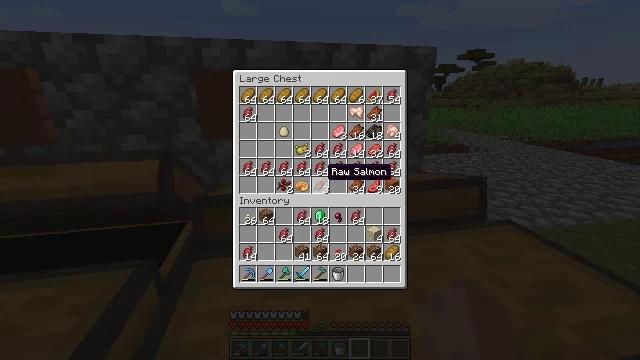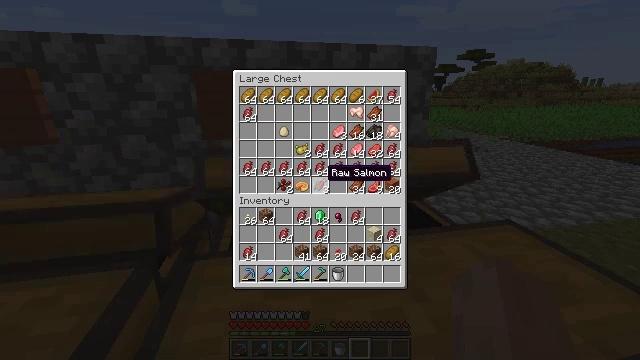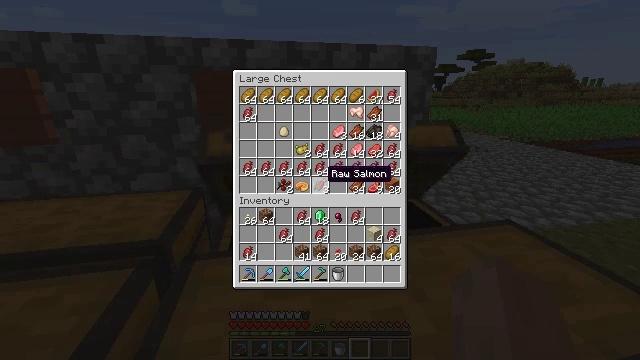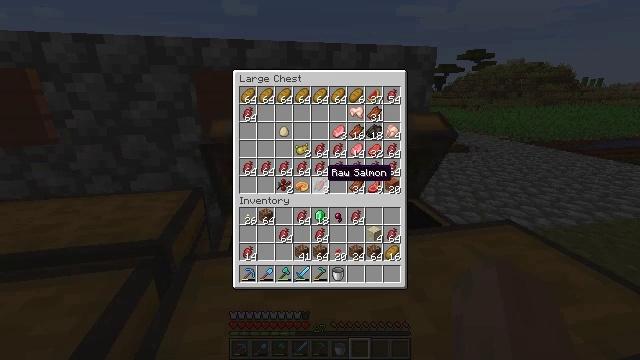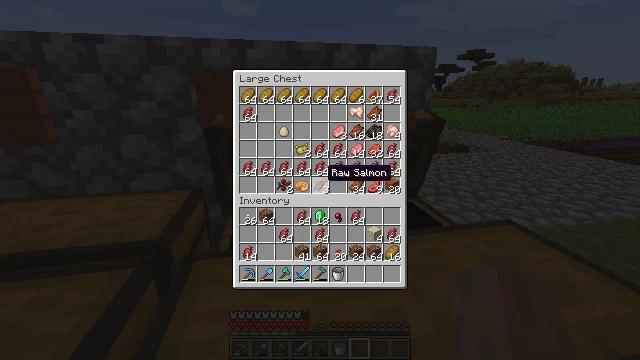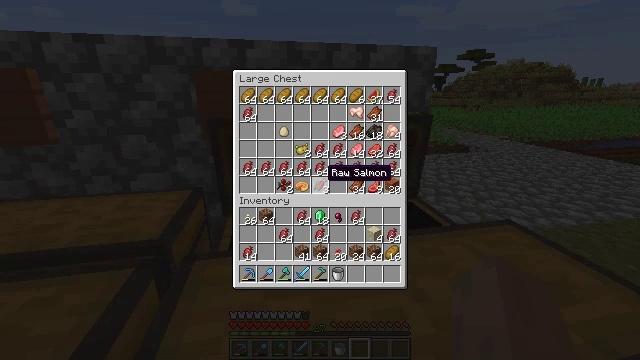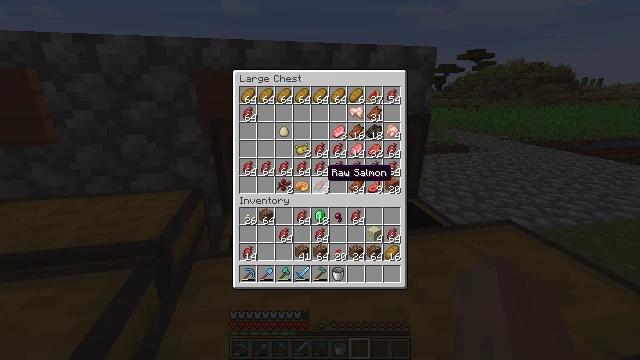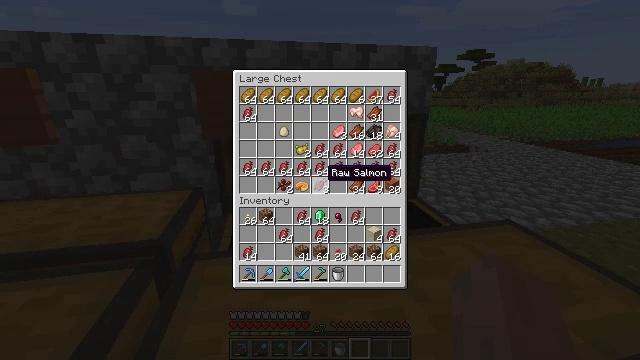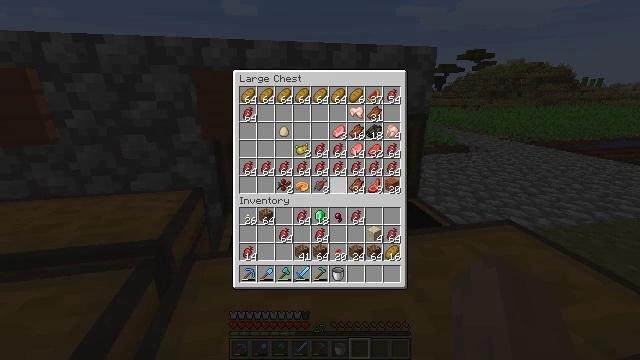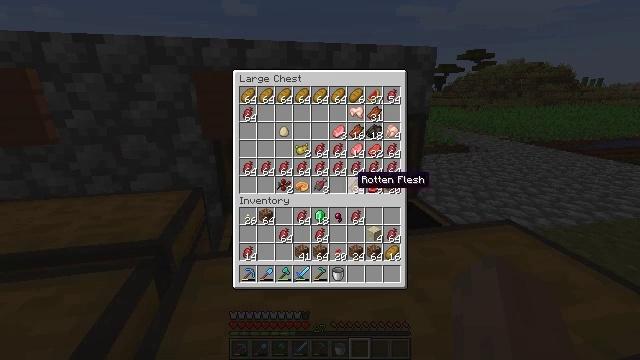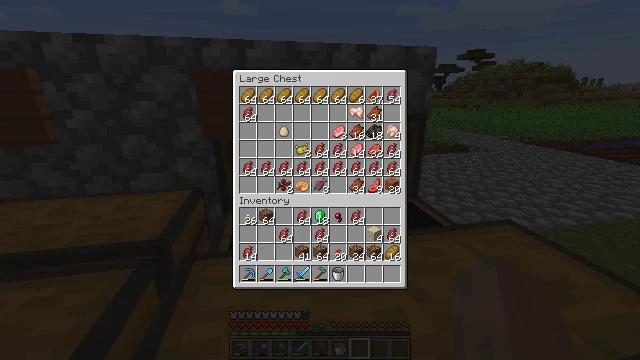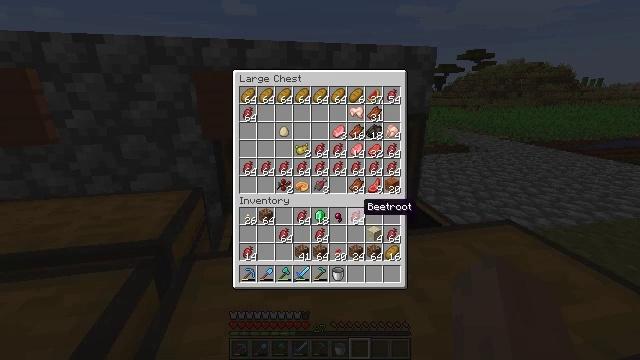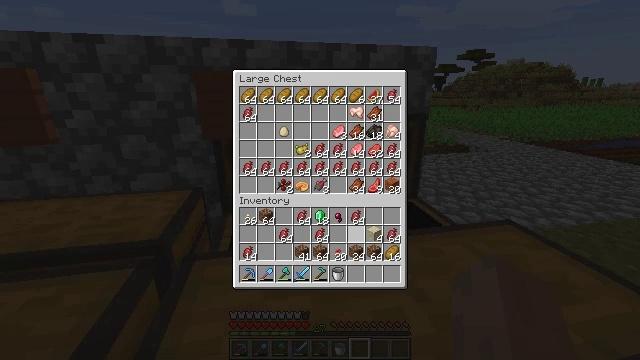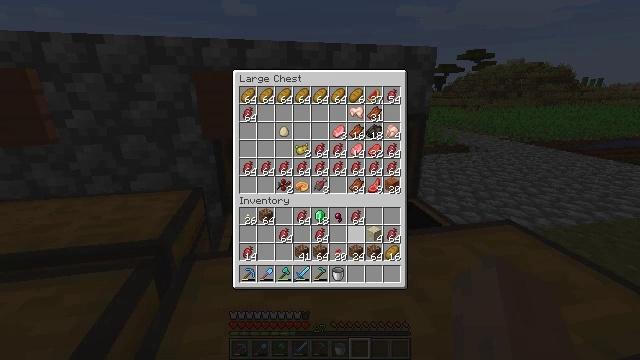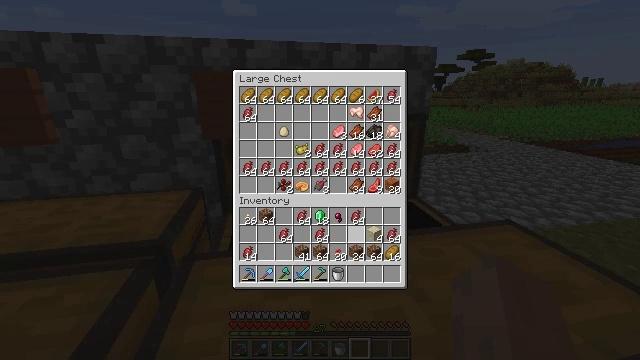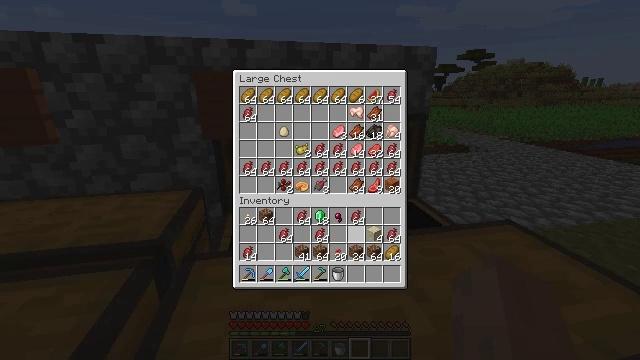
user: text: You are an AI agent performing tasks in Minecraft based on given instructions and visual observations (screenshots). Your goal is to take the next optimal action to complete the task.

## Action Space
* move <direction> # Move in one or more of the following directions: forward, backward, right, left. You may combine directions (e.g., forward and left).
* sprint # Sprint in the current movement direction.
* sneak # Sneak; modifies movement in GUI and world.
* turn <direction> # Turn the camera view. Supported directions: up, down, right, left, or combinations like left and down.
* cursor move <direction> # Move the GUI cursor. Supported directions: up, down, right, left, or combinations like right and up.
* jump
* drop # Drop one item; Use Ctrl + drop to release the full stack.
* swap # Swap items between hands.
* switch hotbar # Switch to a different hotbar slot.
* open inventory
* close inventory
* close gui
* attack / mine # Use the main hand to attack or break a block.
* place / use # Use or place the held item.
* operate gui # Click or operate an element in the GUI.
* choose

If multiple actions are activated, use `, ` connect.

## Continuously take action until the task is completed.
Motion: motion action
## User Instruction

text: Harvest a pumpkin from the field.
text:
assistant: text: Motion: no_op
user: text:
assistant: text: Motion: no_op
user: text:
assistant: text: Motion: no_op
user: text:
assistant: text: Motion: no_op
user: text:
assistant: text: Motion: no_op
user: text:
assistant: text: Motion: no_op
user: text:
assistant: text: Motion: no_op
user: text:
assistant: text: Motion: cursor move right
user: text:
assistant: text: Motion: cursor move right
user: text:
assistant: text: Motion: cursor move down
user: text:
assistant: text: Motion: cursor move down
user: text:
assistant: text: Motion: cursor move down
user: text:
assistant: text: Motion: sneak, cursor move down
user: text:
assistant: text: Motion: sneak
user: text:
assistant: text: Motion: sneak
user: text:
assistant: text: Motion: sneak
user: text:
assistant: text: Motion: sneak
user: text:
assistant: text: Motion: sneak
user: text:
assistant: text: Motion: sneak
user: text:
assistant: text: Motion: sneak
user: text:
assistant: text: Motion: sneak, cursor move left
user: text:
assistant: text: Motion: sneak
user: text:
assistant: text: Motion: sneak
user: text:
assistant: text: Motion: sneak
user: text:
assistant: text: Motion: sneak, operate gui
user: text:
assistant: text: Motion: sneak, operate gui
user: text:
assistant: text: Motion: sneak, operate gui
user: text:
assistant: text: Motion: sneak, cursor move left
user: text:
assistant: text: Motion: sneak, cursor move left
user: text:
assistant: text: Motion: sneak